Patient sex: M
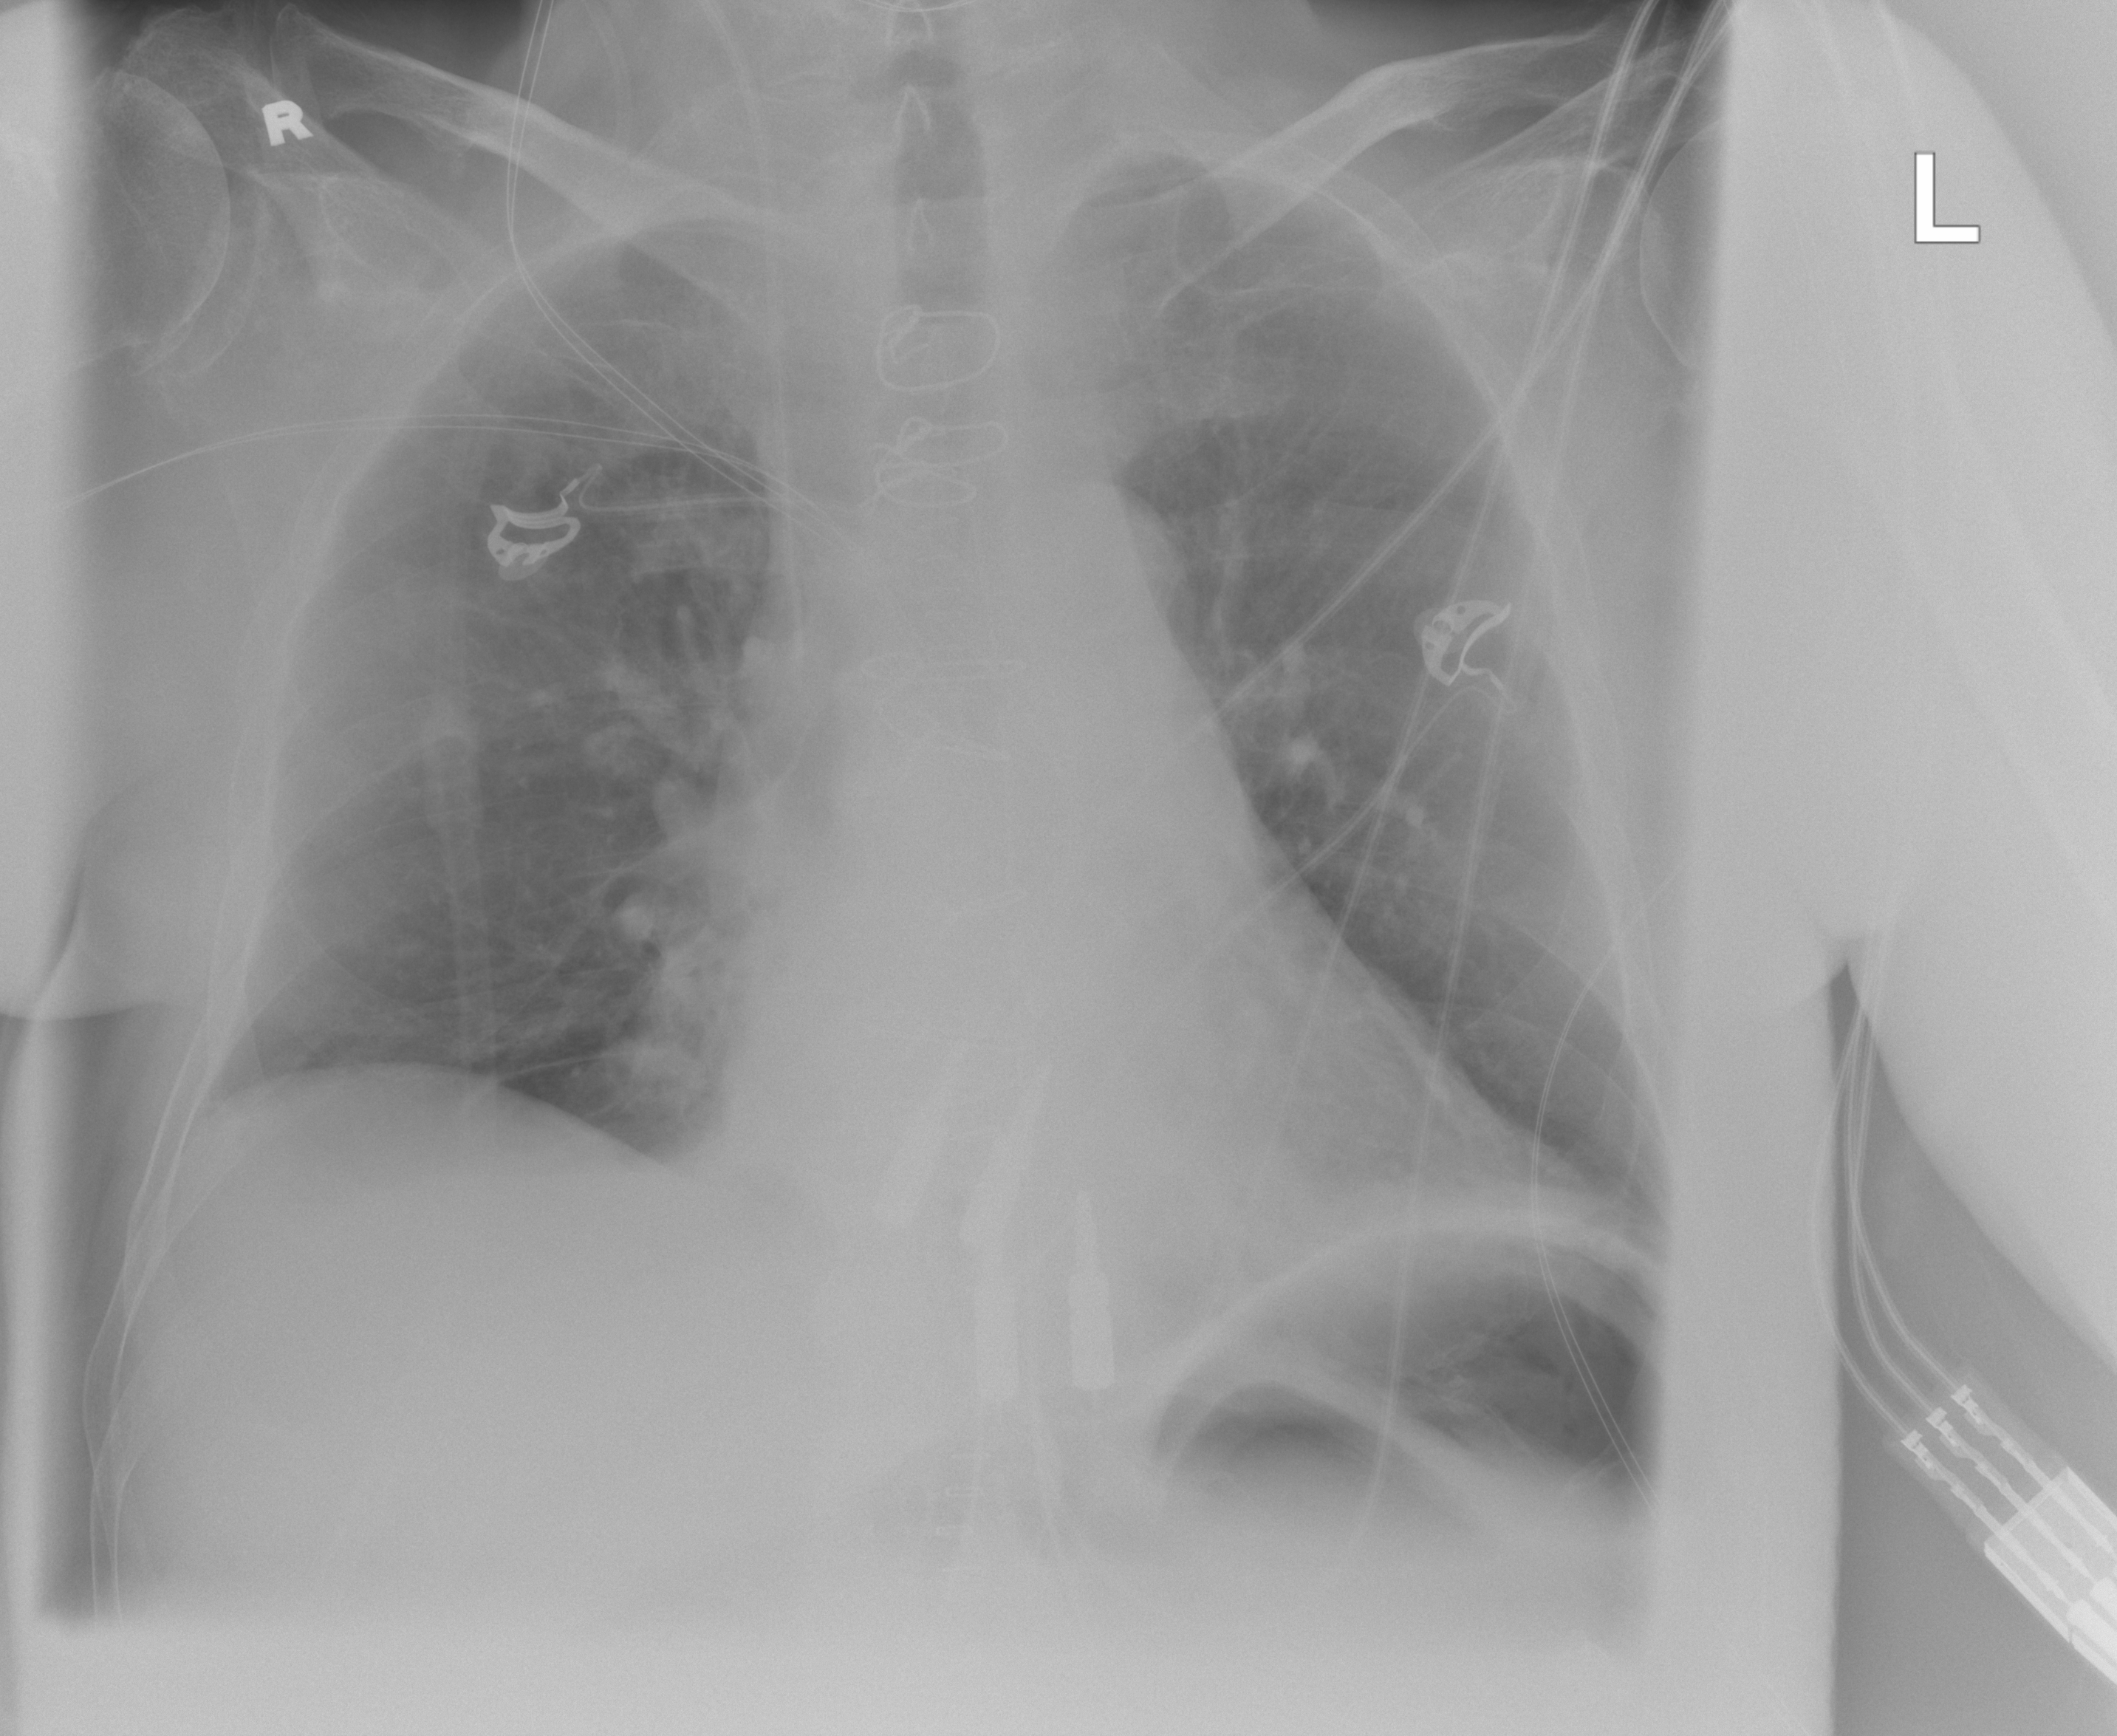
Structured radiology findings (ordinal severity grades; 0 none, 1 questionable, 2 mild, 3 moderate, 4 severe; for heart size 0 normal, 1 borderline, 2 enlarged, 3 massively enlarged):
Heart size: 1
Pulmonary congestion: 0
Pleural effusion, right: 0
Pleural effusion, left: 0
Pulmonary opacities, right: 0
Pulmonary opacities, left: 0
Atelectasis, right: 2
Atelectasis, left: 2